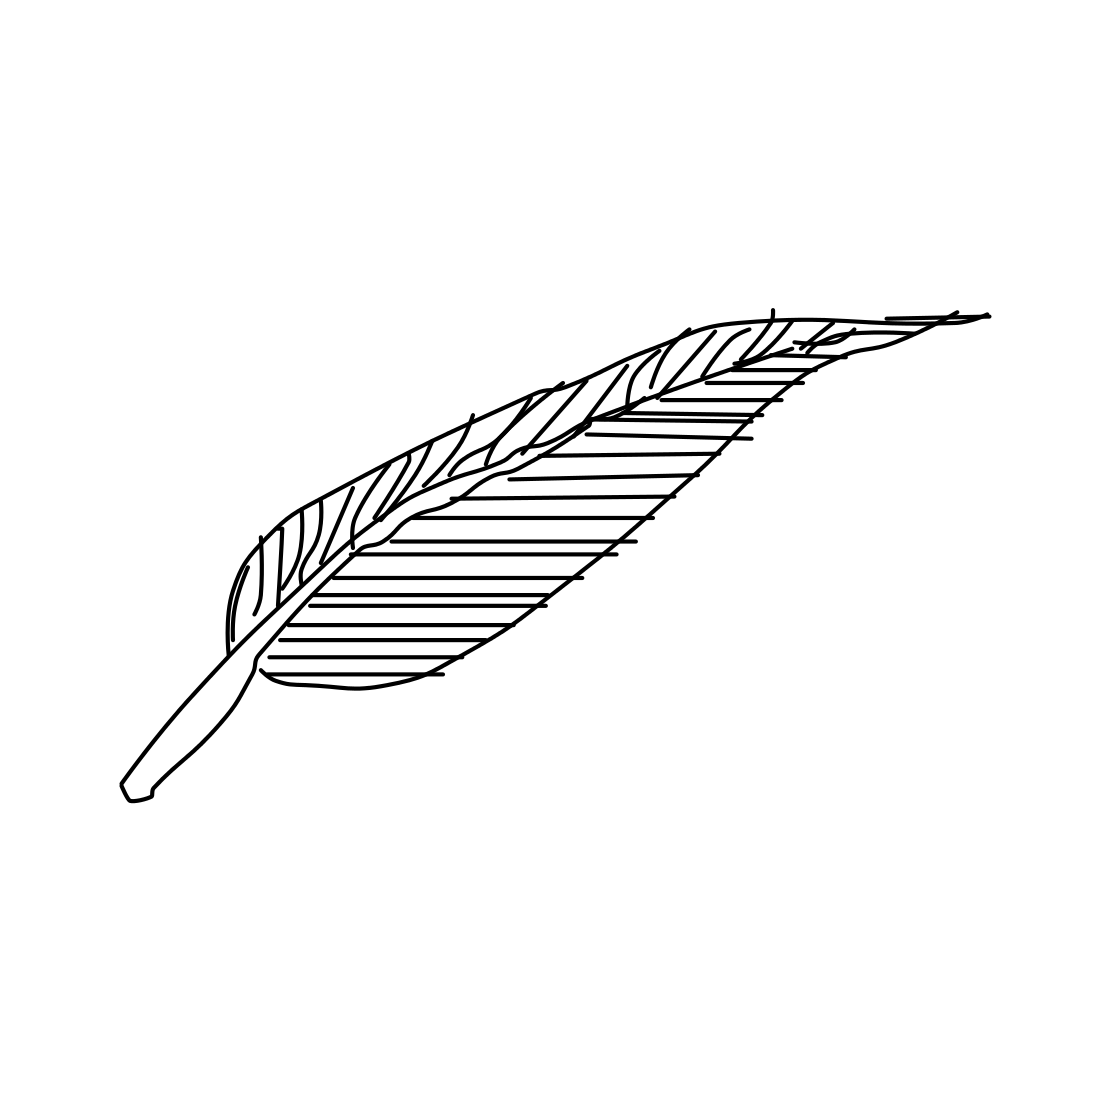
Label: feather